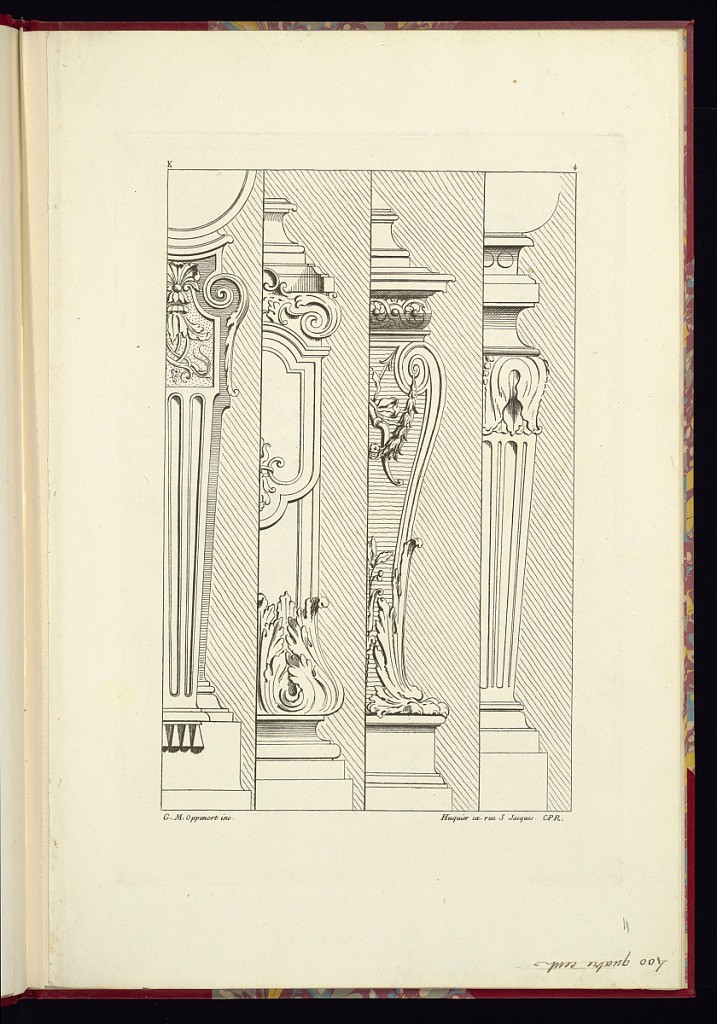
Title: Pedestal Designs
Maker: Gilles-Marie Oppenord, French, 1672–1742
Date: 1737–38
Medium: Etching and engraving on laid paper
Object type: Print
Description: Four pedestal (plinth) designs (half views) featuring rococo and classical motifs - acanthus leaves, ribbons, rosettes, scrolling leaves (rinceaux), s-scrolls, fleurons, fluting, festoon of leaves, and a bow and arrow. The far left and far right designs include a circular outline on top of the plinth, possibly for a clock. The plate is numbered and signed.